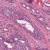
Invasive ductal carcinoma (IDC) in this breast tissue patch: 1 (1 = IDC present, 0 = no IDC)